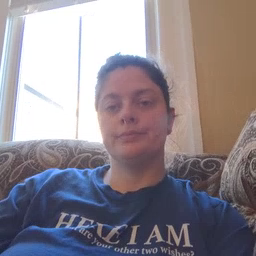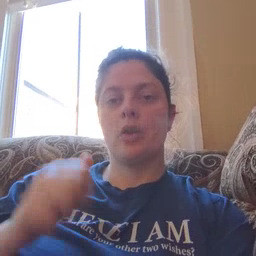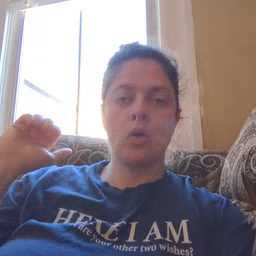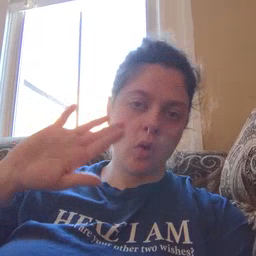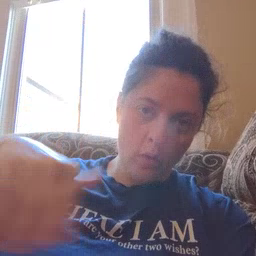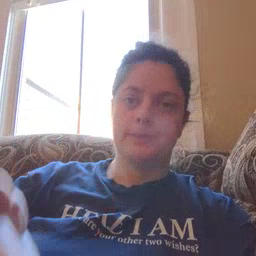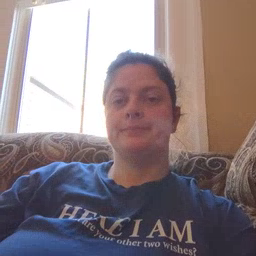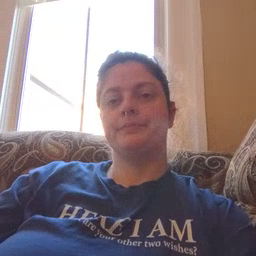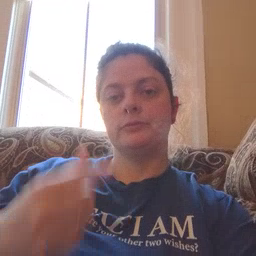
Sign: all